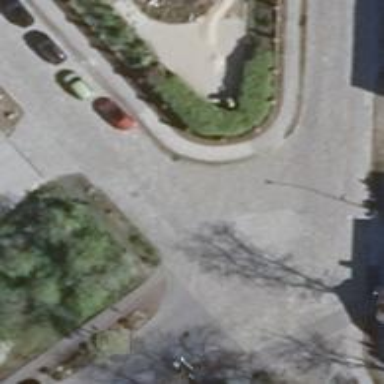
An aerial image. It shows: Unclassified paved road with parallel parking lanes on the right side.